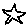
Label: star